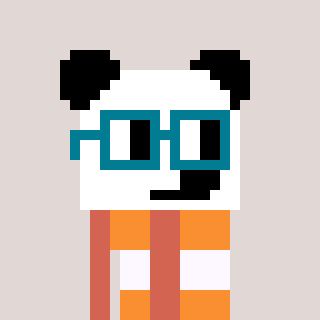
a pixel art character with square dark green glasses, a panda-shaped head and a peachy-colored body on a warm background